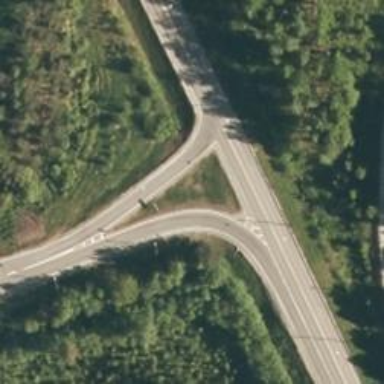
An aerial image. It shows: Trunk link highway.